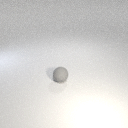
small gray rubber sphere